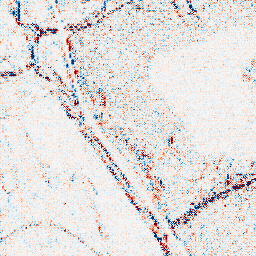
Category: wavelet
Decomposition family: wavelet_dwt
Decomposition parameters: wavelet: db2
level: 1
Upsampling method: lanczos
Upsampling parameters: scale: 2
Upsampling scale: 2